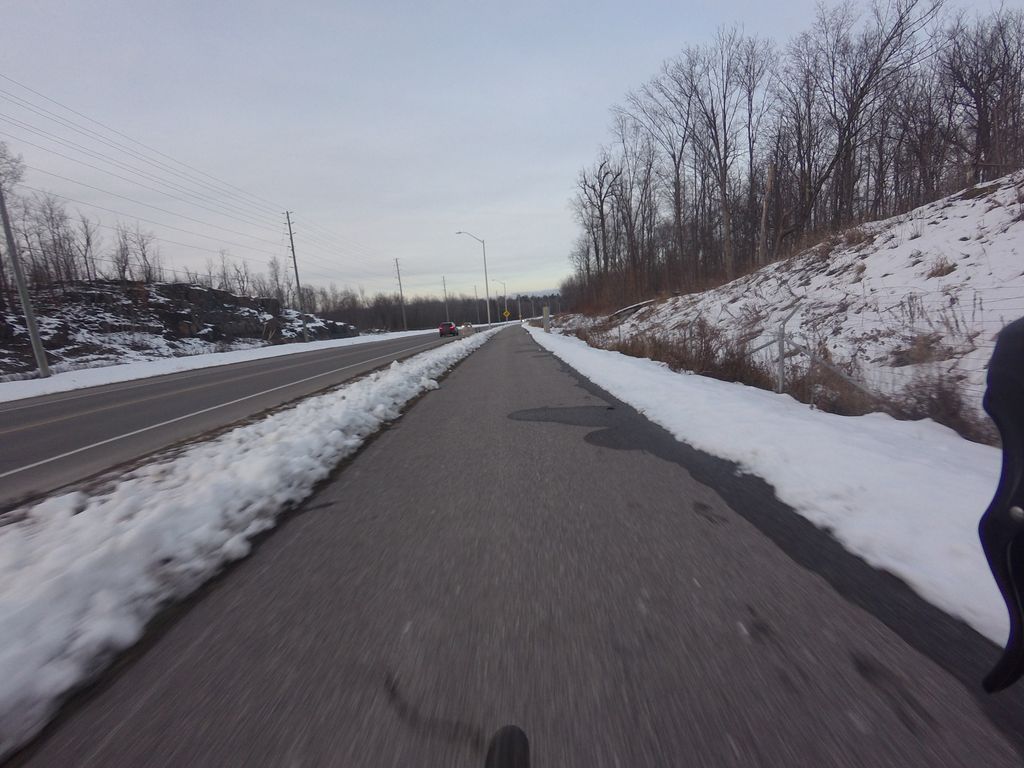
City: ottawa-gatineau